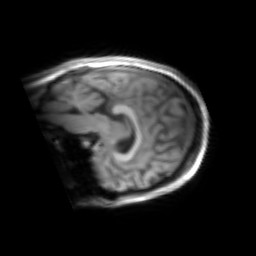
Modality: inplaneT1
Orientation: sagittal
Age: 25
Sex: female
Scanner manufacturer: siemens
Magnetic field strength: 3 T
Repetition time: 1.2 s
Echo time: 0.00251 s